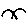
Label: bird